Question: My insert looks like this:
'''
function train_add() {
$sql = "INSERT INTO train_information "
. "(train_name, tare_weight, number_of_bogies, number_of_axles, wheel_diameter_min, wheel_diameter_max)"
. "VALUES (:train_name, :tare_weight, :number_of_bogies, :number_of_axles, :wheel_diameter_min, :wheel_diameter_max) ";
$sth = $this->pdo->prepare($sql);
$sth->bindParam(':train_name', $_POST['train_name'], PDO::PARAM_STR);
$sth->bindParam(':tare_weight', $_POST['tare_weight'], PDO::PARAM_STR);
$sth->bindParam(':number_of_bogies', $_POST['number_of_bogies'], PDO::PARAM_STR);
$sth->bindParam(':number_of_axles', $_POST['number_of_axles'], PDO::PARAM_STR);
$sth->bindParam(':wheel_diameter_min', $_POST['wheel_diameter_min'], PDO::PARAM_STR);
$sth->bindParam(':wheel_diameter_max', $_POST['wheel_diameter_max'], PDO::PARAM_STR);
$sth->execute();
}
'''
And i insert it via a form:
'''
<div id='toevoegen_trein'>
<form action="add_train_send.php" method="post">
<table>
<tr>
<td>Train Name:</td>
<td><input type="text" name="train_name" required><br></td>
</tr>
<tr>
<td>Tare Weight:</td>
<td><input type="text" name="tare_weight" required><br></td>
</tr>
<tr>
<td>Number of Bogies:</td>
<td><input type="text" name="number_of_bogies" required><br></td>
</tr>
<tr>
<td>Number of Axles:</td>
<td><input type="text" name="number_of_axles"><br></td>
</tr>
<tr>
<td>Wheel Diameter Minimal:</td>
<td><input type="text" name="wheel_diameter_min"><br></td>
</tr>
<tr>
<td>Wheel Diameter Maximal:</td>
<td><input type="text" name="wheel_diameter_max"><br></td>
</tr>
<tr>
<td><input type="submit" name="toevoegen" value="Next"></td>
</tr>
</table>
</form>
</div>
'''
add_train_send.php:
'''
<?php
$add_train = $database->train_add();
?>
'''
Now. When i press submit on the form, it goes to add_train_send.php.
I want that page not to only sends the information to the Database. But i want to get the number of axles aswell. (and then something like a fill in field behind them).
now i dont know how to do this. Because if the number of axles is 6 i only want the page to create 6 fields. If the number of axles is 12 i want it to create 12 fields.
How do i do this?
EDIT: Here a example of how i want it to look:

Also in my database, i have a table named: 'axle'
with the content:
'''
train_id
axle_id
axle
distance
'''
it already has a trigger, so when i insert a train with 12 axles, it makes 12 adds 12 axles already, all i need to do is to fill in the distance (See .png example)
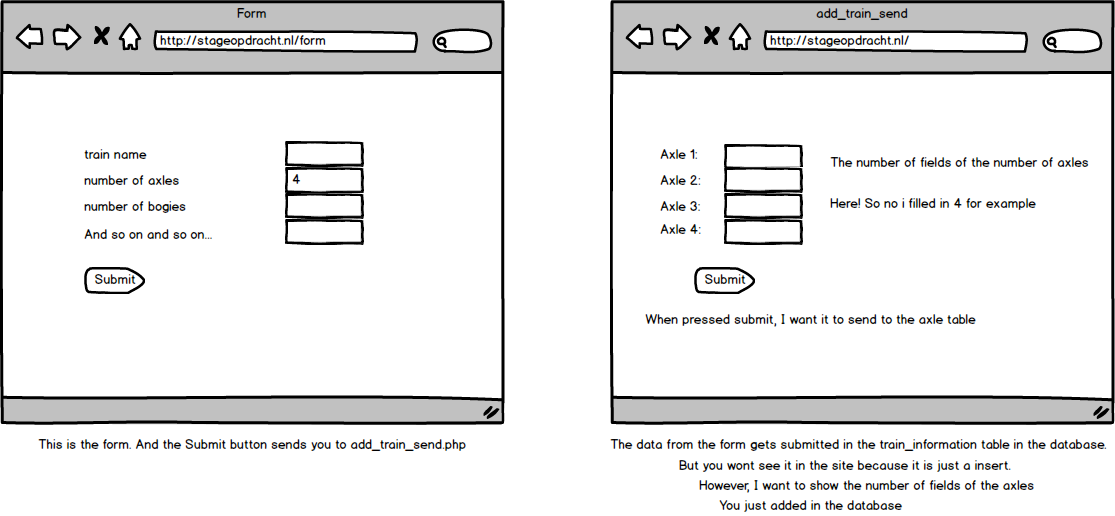
Answer: If I understand correctly, you want to show amount of textfields(or whatever input type. being the users input on )
To do this you need to get the value of the number of axles which you already have: '$_POST['number_of_axles']'
After that you go through a for loop the amount of times. I've also noticed your number of axles is not required but some other fields are. So you first need to check if '$_POST['number_of_axles']' 'isset'. So you start like this:
'''
if(isset($_POST['number_of_axles'])){
for($i=0; $i<$_POST['number_of_axles']; $i++){
echo "<input type='text' name='axles[$i]'>";
}
}
'''
Now you start the form outside of the for loop and end it outside of the for loop.
Also I forgot to mention about the 'name' part. I declared the name like so: 'name='axles[$i]'' to make sure every textfield has a different name. Now when you check '$_POST['axles']'. You'll get an array somewhat like:
'''
[1]=>'input_of_axle1'
[2]=>'input_of_axle2'
[3]=>'input_of_axle3'
'''
Now you can just loop through it. Something like this:
'''
$axles = $_POST['axles'];
foreach($axles as $axle){
echo 'This is an axle:'.$axle; // I have no idea what an axle is
}
'''